Question: I have a navigation view, that contains a tabview, in which I would like to add an hbox panel that cotnains and list and another panel side by side. However when I try to add the list to the panel, nothing shows. I was wondering how it is possible to do this

'''
Ext.define('MyApp.view.Navigation', {
extend: 'Ext.navigation.View',
id: 'NavView',
xtype: 'navigationcard',
onBackButtonTap: function () {
//if on forms screen and button is visible remove add form button
var self = Ext.getCmp('NavView');
var naviBtn = Ext.getCmp('addNewFormBtn');
if (naviBtn != null) {
naviBtn.hide();
}
self.pop();
},
config: {
title: 'Schedule',
iconCls: 'settings',
navigationBar: {
items: [{
xtype: 'button',
text: 'Add New Form',
align: 'right',
id: 'addNewFormBtn',
hidden: true,
handler: function () {
}
}]
},
//we only give it one item by default, which will be the only item in the 'stack' when it loads
items: [
{
xtype: 'mainview'
}
]
}
});
'''
'''
Ext.define('MyApp.view.Main', {
extend: 'Ext.TabPanel',
xtype: ['mainview', 'widget.mainview'],
config: {
title:'MyApp',
fullscreen: true,
tabBarPosition: 'bottom',
defaults: {
styleHtmlContent: true
},
items: [
contain ,
{ xtype: 'settingscard' }
]
}
});
'''
'''
var testData = [];
for (var i = 0; i < 40; i++)
{ testData.push({ txt: "test" }); }
var storesdasd = Ext.create('Ext.data.Store', {
data: testData
});
var contain = Ext.create('Ext.Panel', {
fullscreen: true,
layout: 'hbox',
title: 'Schedules',
iconCls: 'time',
items: [{
xtype: 'list',
itemTpl: '{txt}',
store: storesdasd,
flex: 1,
height: 'auto'
}
, {
html: 'message preview',
style: 'background-color: #759E60;',
flex: 2,
height: '100'
}],
config: {
title: 'Schedules',
iconCls: 'time'
}
});
'''
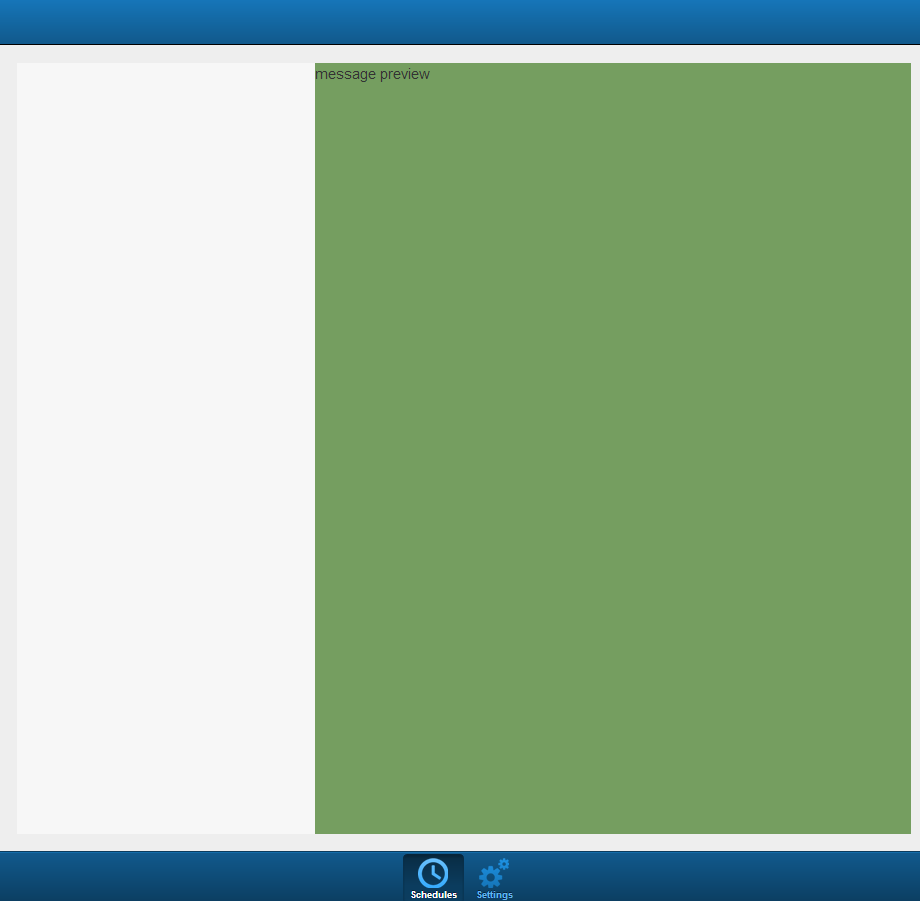
Answer: Instead of having all these pieces separate in different files, I put them in the launch function of 'Ext.application' and this appears to have worked, Although not sure why.